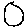
Label: circle